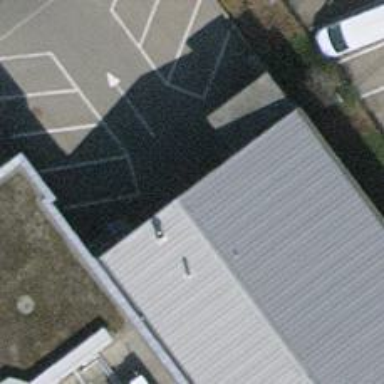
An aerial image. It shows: Parking aisle designated as service road.